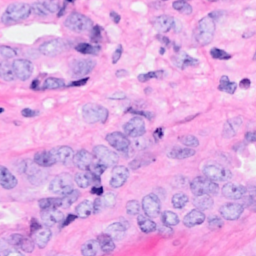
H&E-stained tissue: Breast